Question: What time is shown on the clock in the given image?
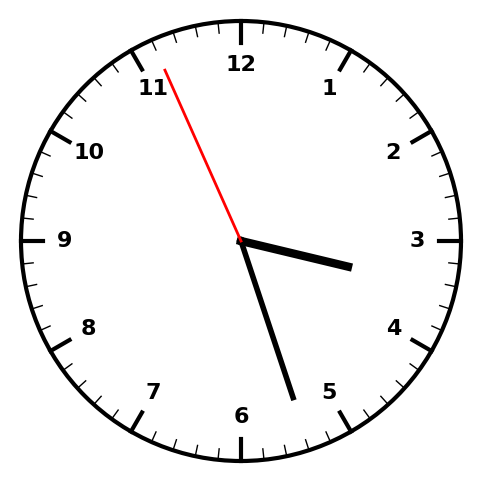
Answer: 03:26:56